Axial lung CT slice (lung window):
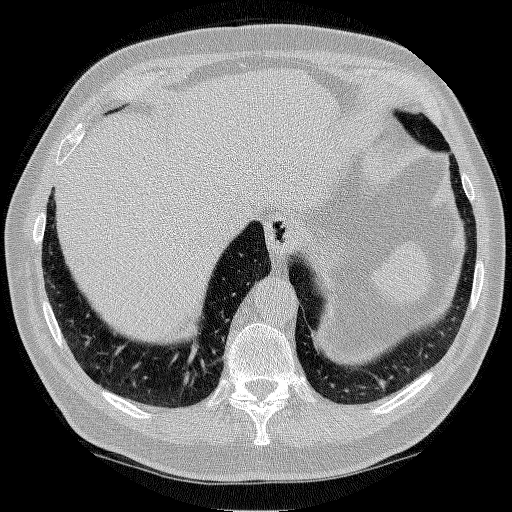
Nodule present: no